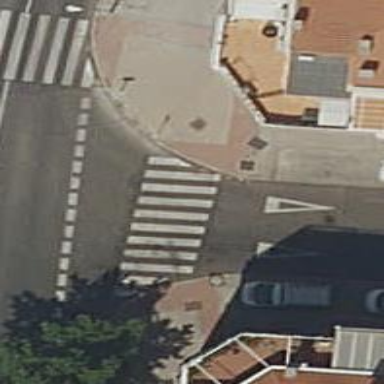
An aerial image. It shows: Uncontrolled zebra crossing on the road.